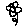
Label: flower